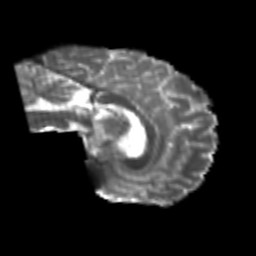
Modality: T2w
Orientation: sagittal
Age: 22
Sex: male
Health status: healthy
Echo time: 0.074 s